Question: I want to Design a table that has multiple headers. The table design is there:

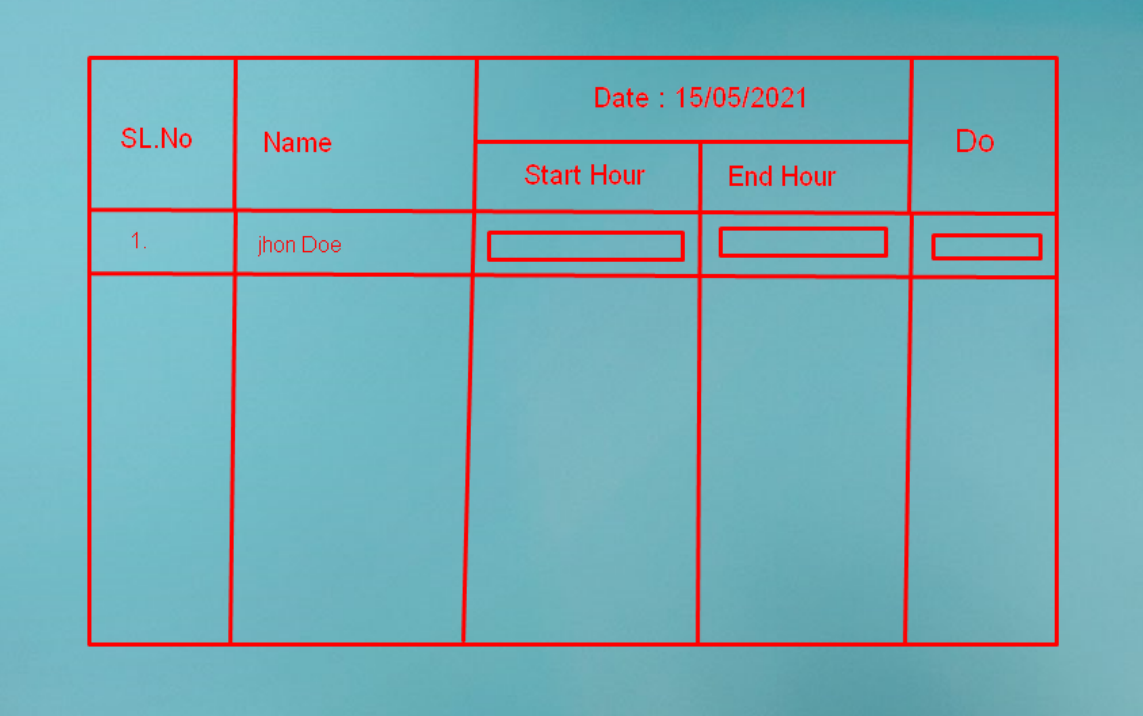
Answer: Have a look at this <URL>
All about colspan and rowspan
'''
<table>
<thead>
<tr>
<th rowspan="2" colspan="1" >
Client Name
</th>
<th rowspan="2" colspan="1">
Date
</th>
<th rowspan="1" colspan="5">
All Appointments
</th>
<th rowspan="1" colspan="3" >
Fulfilled Appointments
</th>
</tr>
<tr>
<th>Total number of individual appointments</th>
<th >Hours Of Care Delivered</th>
<th>Total Value</th>
<th>Average Cost Per Hour</th>
<th>Average Cost Per Hour Per Carer</th>
<th>Total Number</th>
<th>Hours Of Care Fulfilled</th>
<th>Total Value</th>
</tr>
</thead>
<tbody></tbody>
</table>
'''